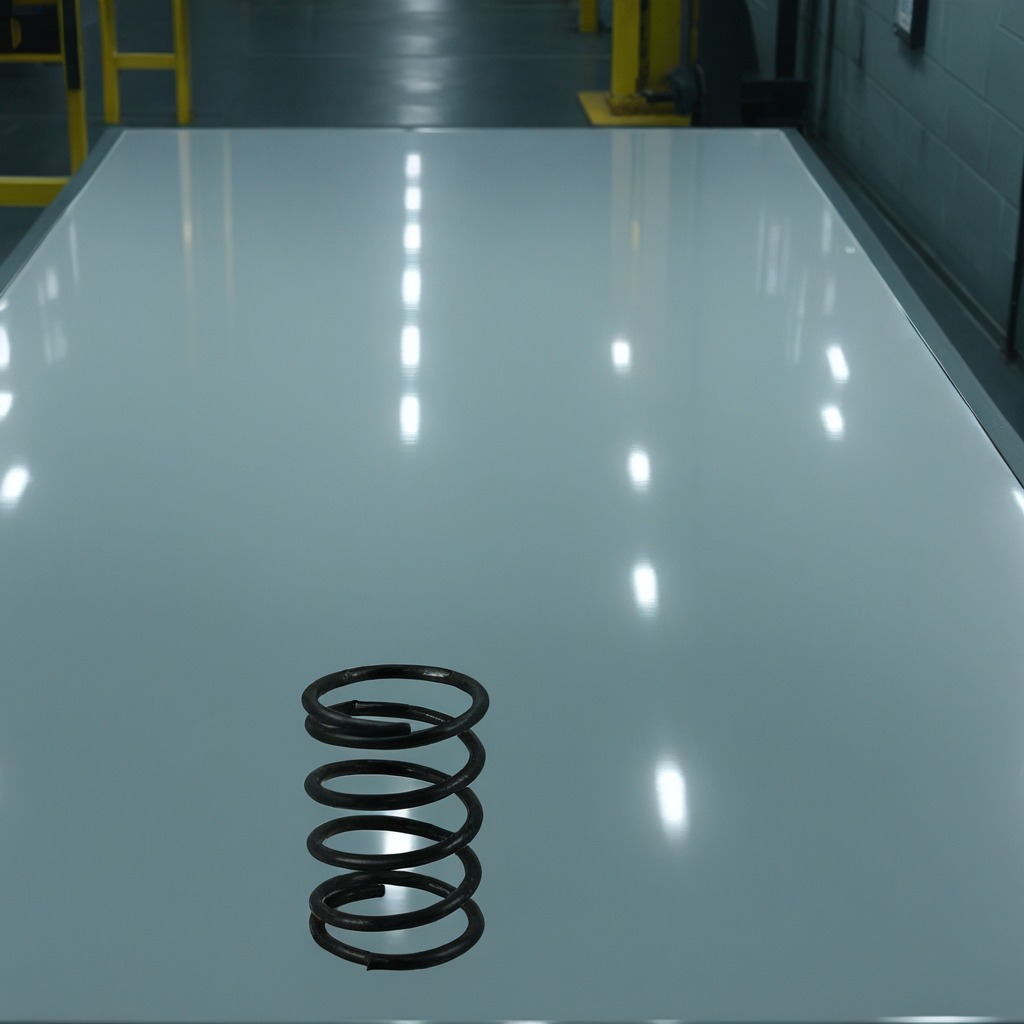
A coiled metal spring is lying on a high-gloss table in a ship maintenance bay industrial lighting.